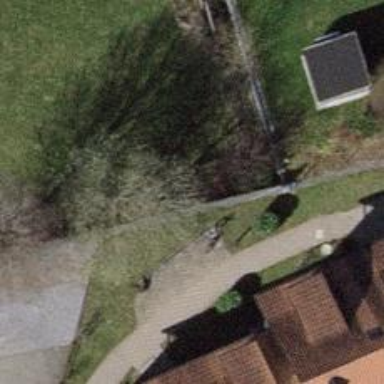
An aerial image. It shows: Urban tree adds touch of nature to the surroundings.